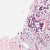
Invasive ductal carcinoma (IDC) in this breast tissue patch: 1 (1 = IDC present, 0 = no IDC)